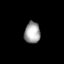
Tissue: lung
Cell type: Epithelial cells
Senescence score: 0.1859
Nuclear area (px): 332
Mean DAPI intensity: 162.696